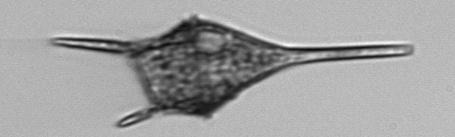
Label: Tripos_lineatus